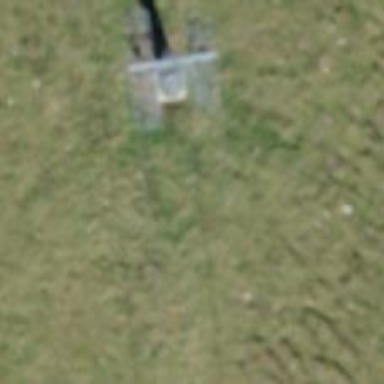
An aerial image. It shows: Pylon for aerialway.